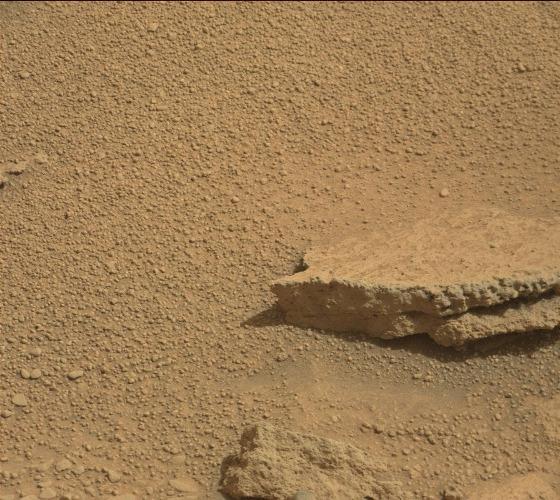
Terrain classes present: Bedrock, Gravel / Sand / Soil, Shadow